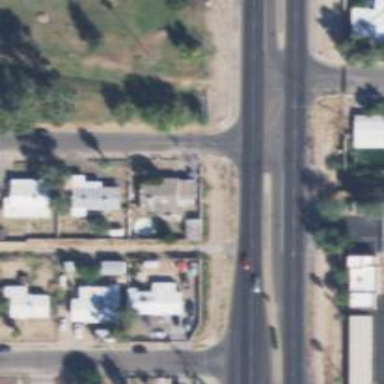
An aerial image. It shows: Road with stop sign.